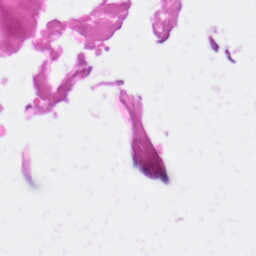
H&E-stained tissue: Skin